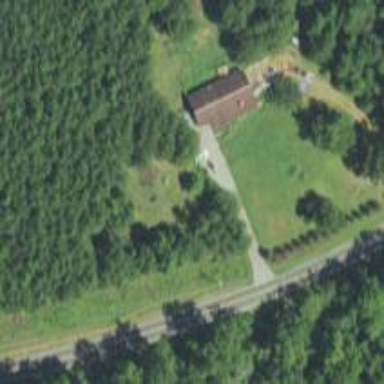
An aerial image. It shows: Driveway.